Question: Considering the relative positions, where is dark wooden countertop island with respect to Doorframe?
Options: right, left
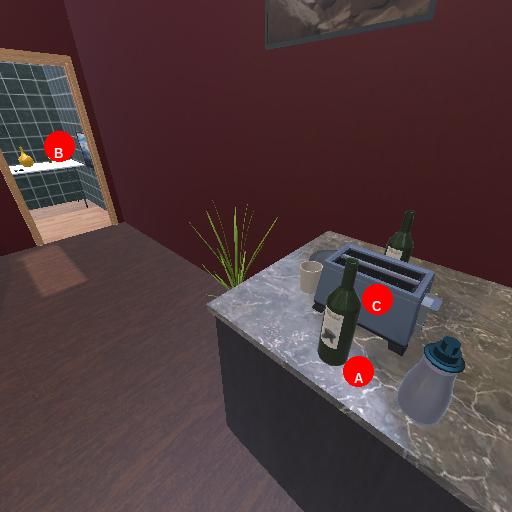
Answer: right